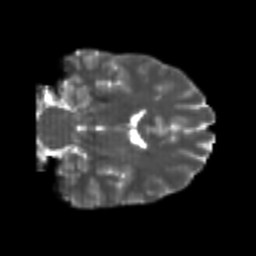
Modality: T2w
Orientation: coronal
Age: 24
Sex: male
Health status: healthy
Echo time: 0.074 s